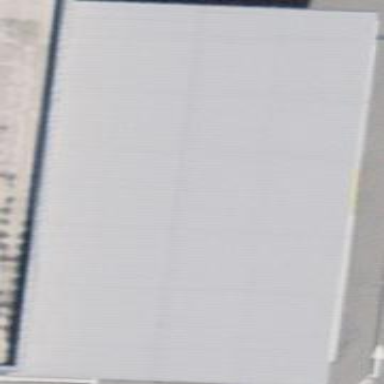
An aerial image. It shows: View of roof of building.